Interaction volume radius: 5 \u00c5
Interaction volume height: 20 \u00c5
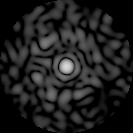
Disorder parameter: 0.856